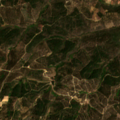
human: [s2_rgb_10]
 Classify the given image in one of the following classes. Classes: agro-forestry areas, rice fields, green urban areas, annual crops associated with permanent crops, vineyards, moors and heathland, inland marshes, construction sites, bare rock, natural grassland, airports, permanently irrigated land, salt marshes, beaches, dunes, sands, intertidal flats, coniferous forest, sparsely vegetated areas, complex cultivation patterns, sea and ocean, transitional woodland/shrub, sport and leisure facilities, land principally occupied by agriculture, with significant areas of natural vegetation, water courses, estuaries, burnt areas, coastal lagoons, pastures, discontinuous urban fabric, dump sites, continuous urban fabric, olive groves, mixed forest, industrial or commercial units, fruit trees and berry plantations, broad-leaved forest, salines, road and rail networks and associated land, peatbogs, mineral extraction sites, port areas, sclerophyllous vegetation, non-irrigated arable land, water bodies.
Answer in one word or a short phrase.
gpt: broad-leaved forest, coniferous forest, transitional woodland/shrub